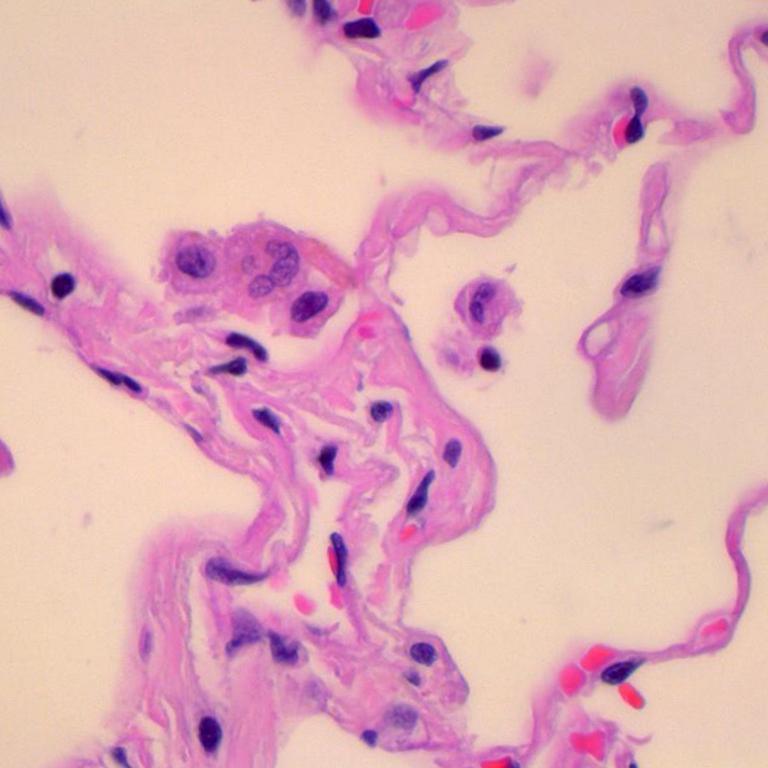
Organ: lung
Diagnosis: benign